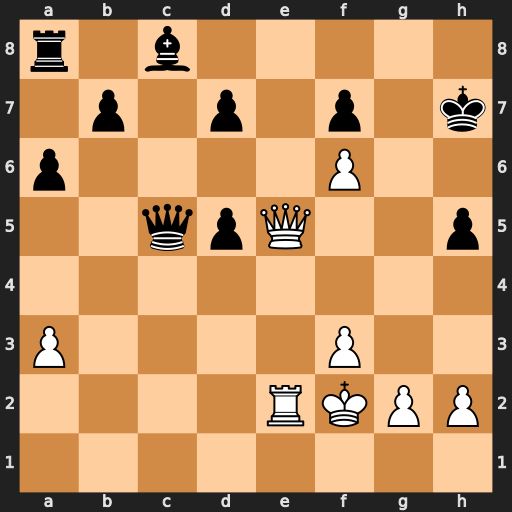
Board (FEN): r1b5/1p1p1p1k/p4P2/2qpQ2p/8/P4P2/4RKPP/8
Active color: w
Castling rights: -
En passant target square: -
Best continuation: Kg3 h4+ Kxh4